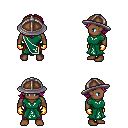
a pixel art fantasy rpg character, male body template, human, dark skin, sash dress, red pants, pink swoop hairstyle, chain helm, gold gloves, four views (front, back, left, right), 2x2 character sprite sheet, small pixel art, hard edges, no anti-aliasing